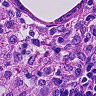
Metastatic tissue present: no